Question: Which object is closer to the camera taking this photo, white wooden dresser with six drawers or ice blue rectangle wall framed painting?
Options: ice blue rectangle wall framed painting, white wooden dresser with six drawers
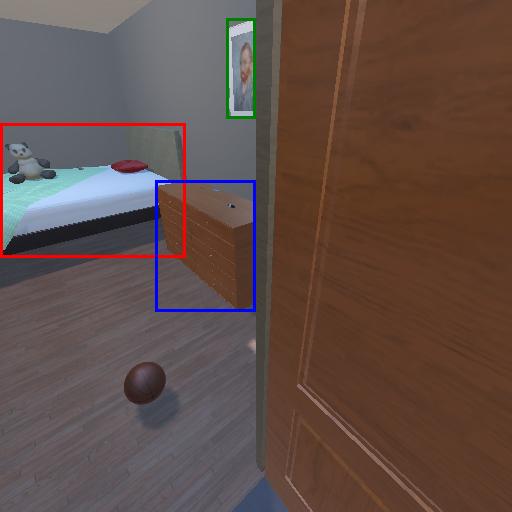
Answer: ice blue rectangle wall framed painting